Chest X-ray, PA view. Patient: 73 years old, sex M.
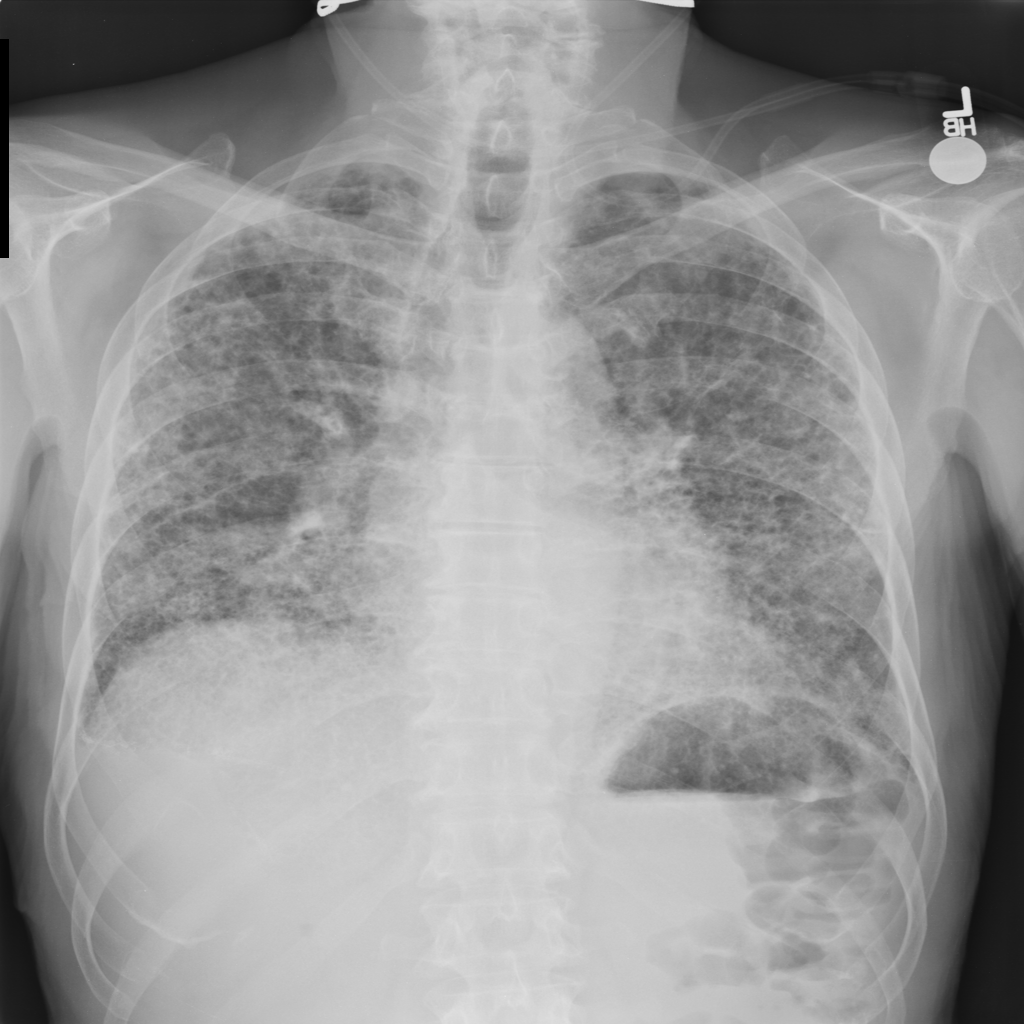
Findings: No Finding